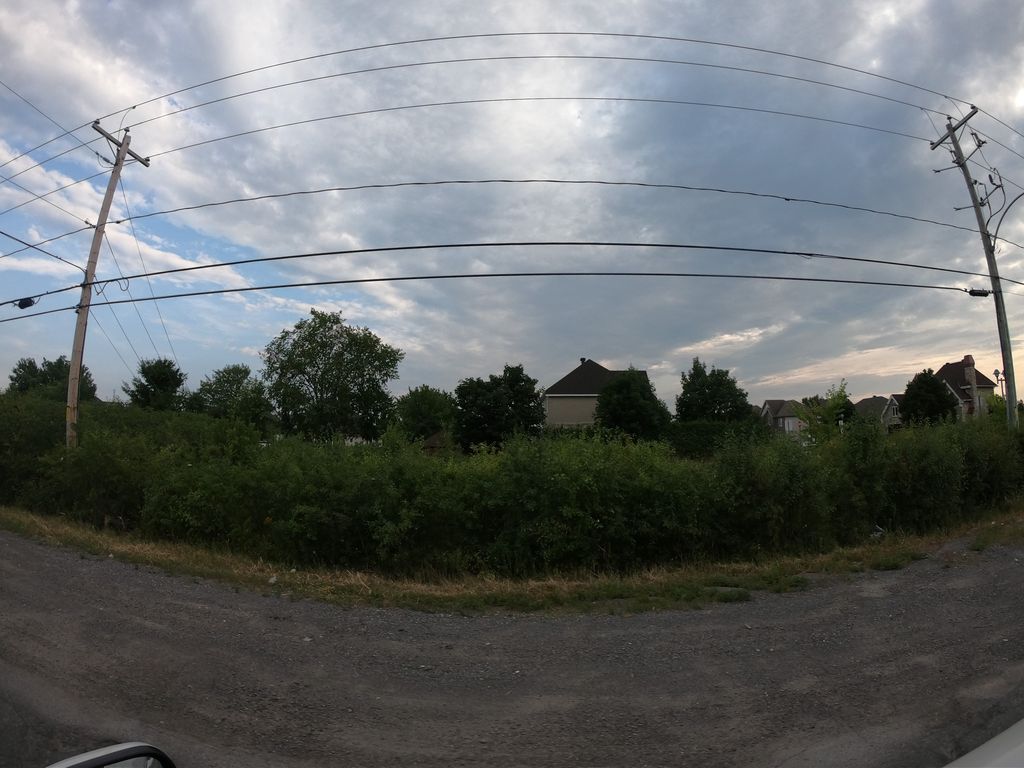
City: ottawa-gatineau